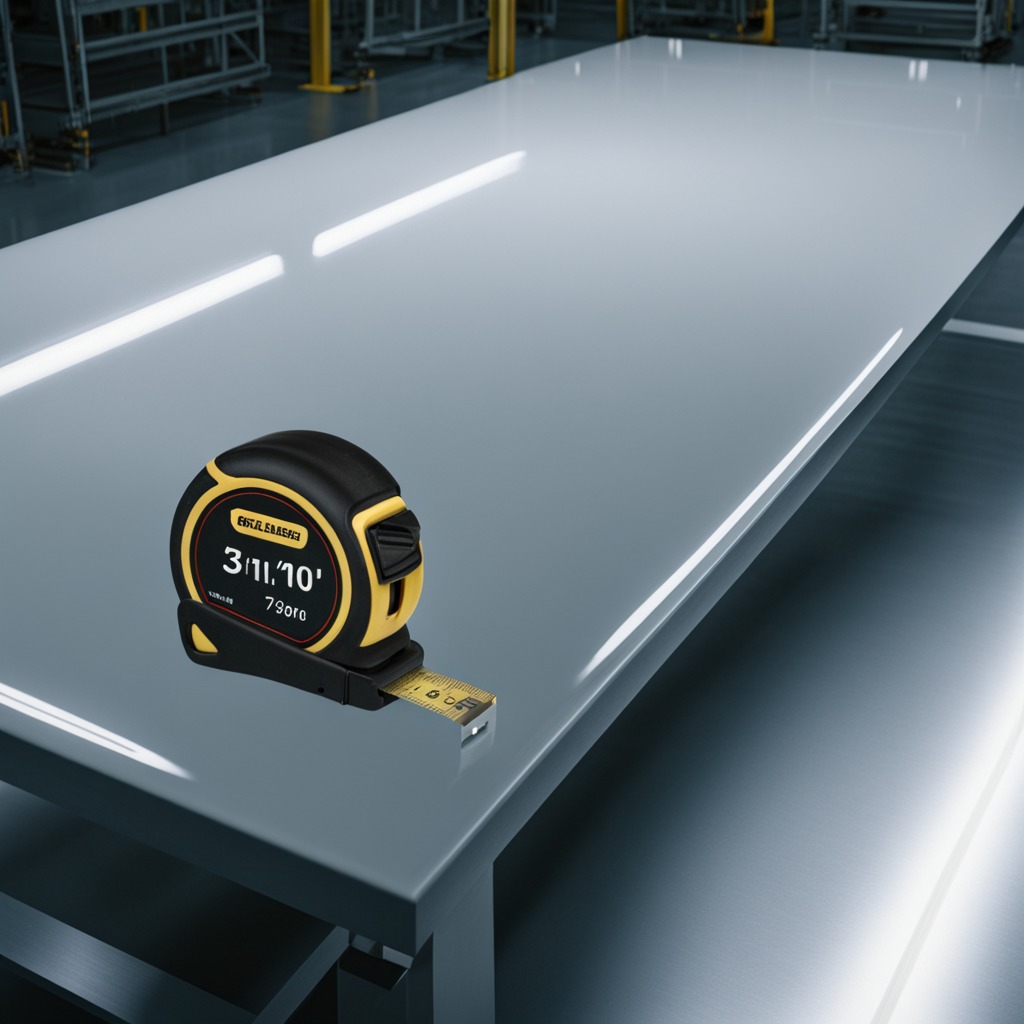
A measuring tape lies on the table in the ship maintenance bay.